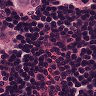
Metastatic tissue present: yes